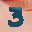
Label: 3